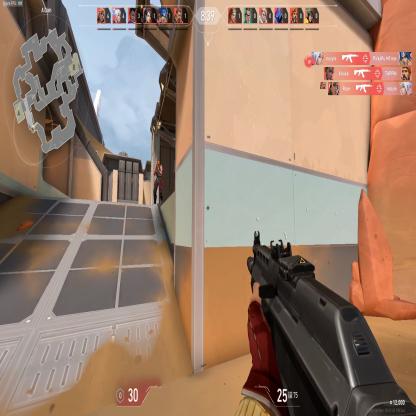
Label: enemy